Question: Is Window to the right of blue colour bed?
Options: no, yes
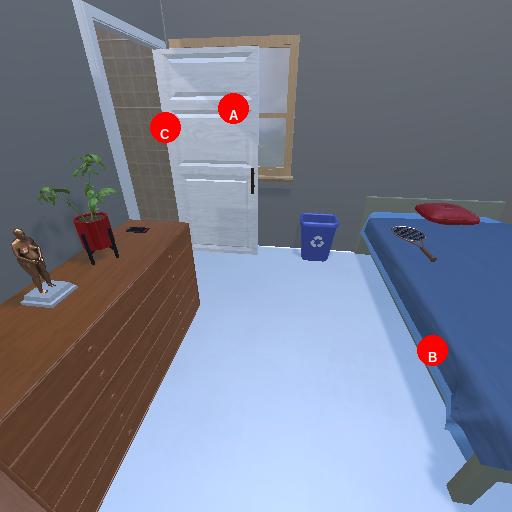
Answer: no